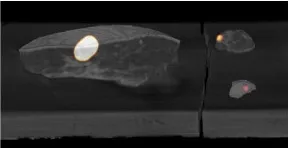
Three dimensional CT reconstruction of the three surgical specimens from the left thigh fused with PET activity (C).
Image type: radiology (ct)